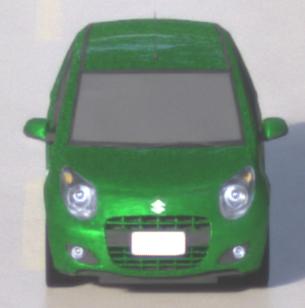
Make: Suzuki
Model: Alto 1.0
Detailed model: Alto (V)
Model produced from: 2011/02
Model produced until: 2011/03
Doors: 5
Color: green
Road condition: wet road
Daytime: morning or afternoon
Contrast: low contrast